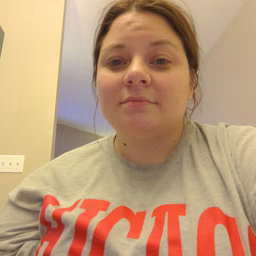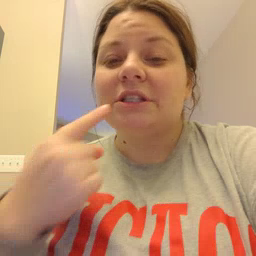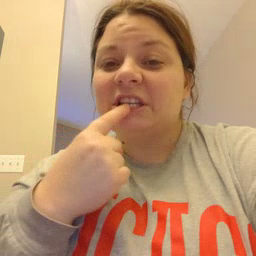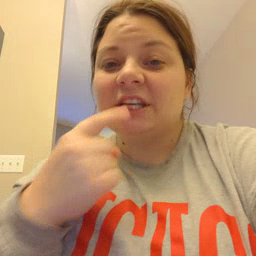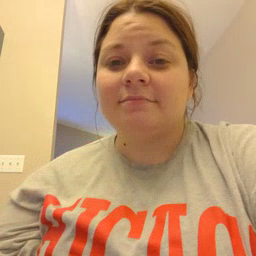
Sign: tooth